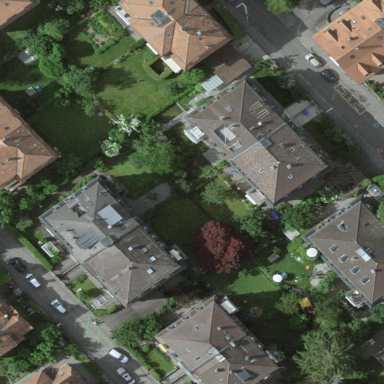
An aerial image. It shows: Garden area designated for leisure land.